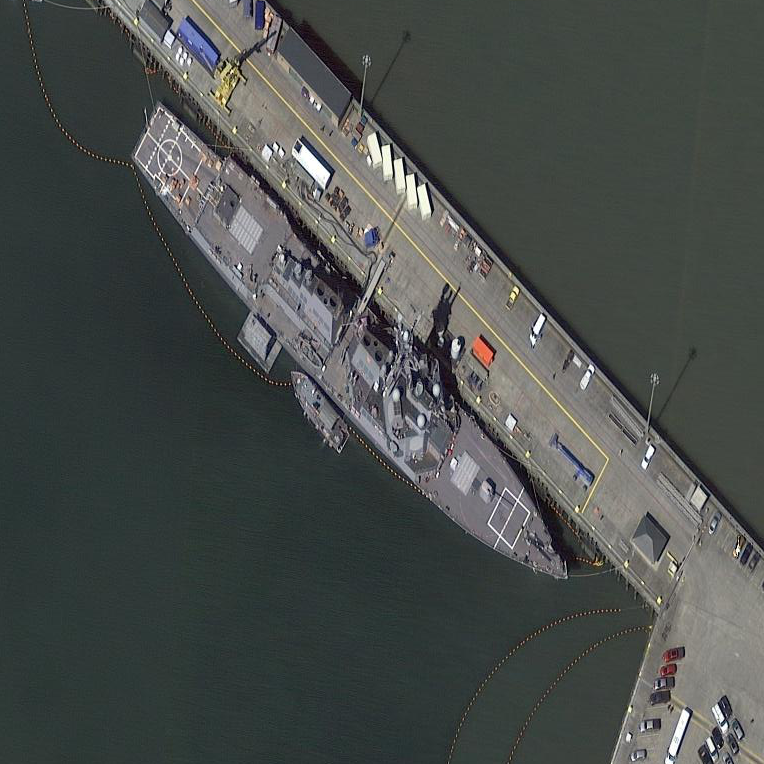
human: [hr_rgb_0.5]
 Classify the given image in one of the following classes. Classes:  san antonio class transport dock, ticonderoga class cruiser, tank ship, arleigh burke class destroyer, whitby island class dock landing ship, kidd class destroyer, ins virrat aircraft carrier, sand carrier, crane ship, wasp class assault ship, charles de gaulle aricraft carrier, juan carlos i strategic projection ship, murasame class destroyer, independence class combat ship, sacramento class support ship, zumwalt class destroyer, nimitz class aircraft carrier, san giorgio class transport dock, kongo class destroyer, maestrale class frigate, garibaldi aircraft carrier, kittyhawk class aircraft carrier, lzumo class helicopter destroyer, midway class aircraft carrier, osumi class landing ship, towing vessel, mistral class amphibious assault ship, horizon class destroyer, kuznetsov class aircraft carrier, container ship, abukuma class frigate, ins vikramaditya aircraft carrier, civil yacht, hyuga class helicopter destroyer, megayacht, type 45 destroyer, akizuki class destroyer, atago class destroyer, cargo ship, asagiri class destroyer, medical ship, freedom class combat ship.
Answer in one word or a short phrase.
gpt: Arleigh Burke class destroyer